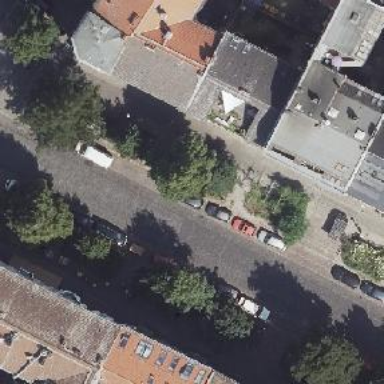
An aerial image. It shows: Street-side parking lot with sett surface.